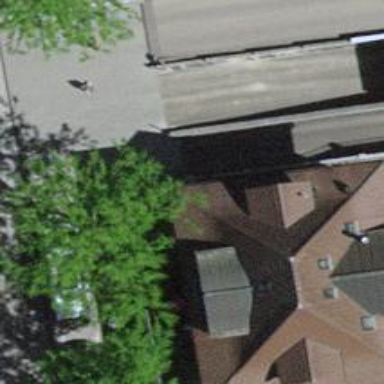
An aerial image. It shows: Pyramidal dark grey roof tops the apartments building.